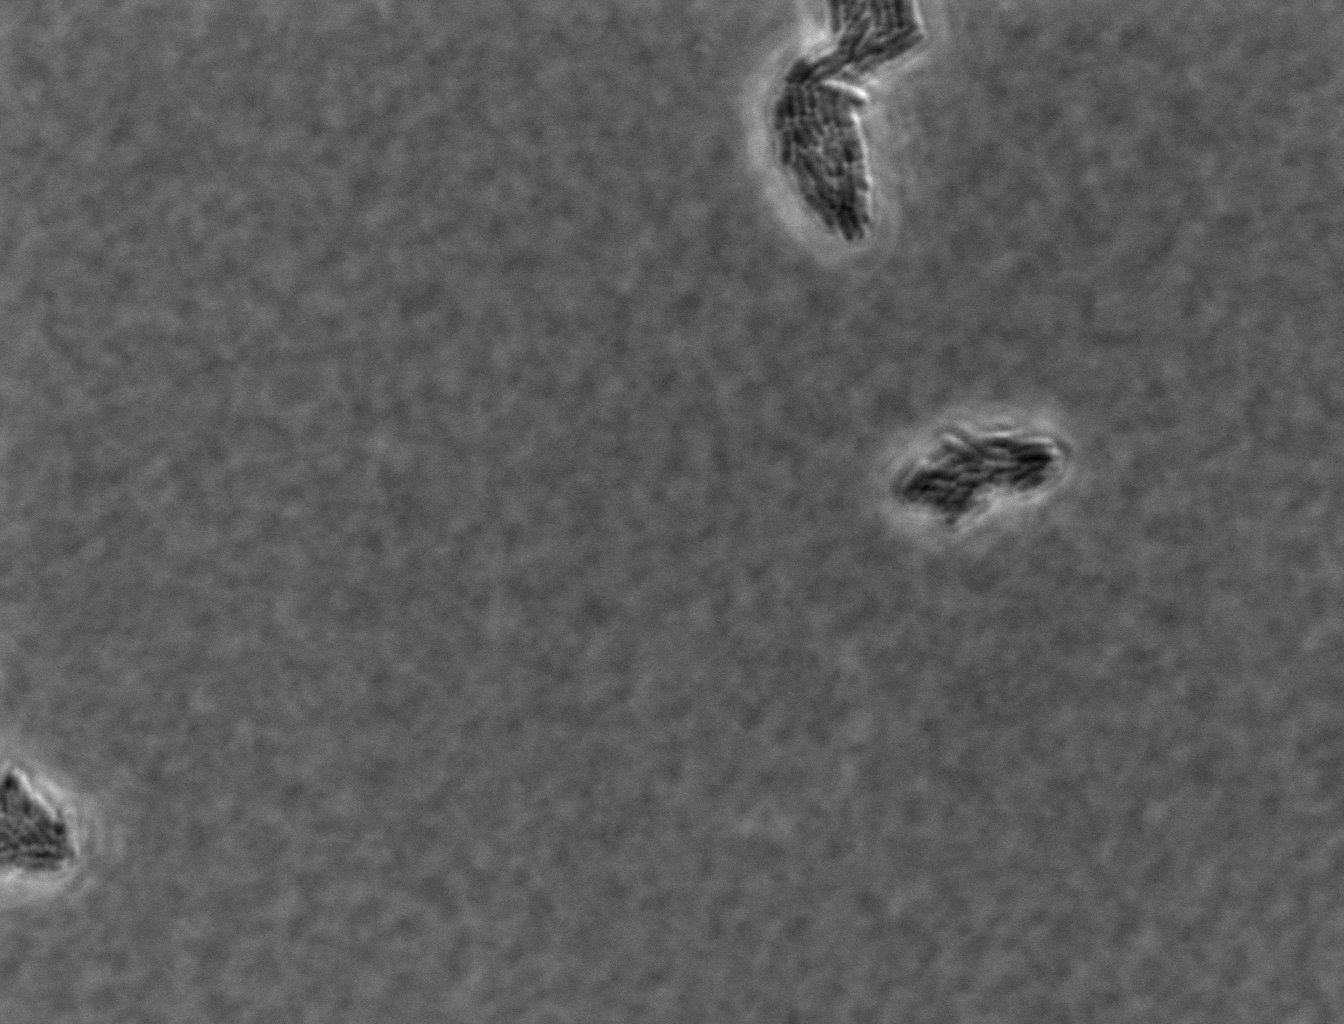
various_fewshot